Chest X-ray:
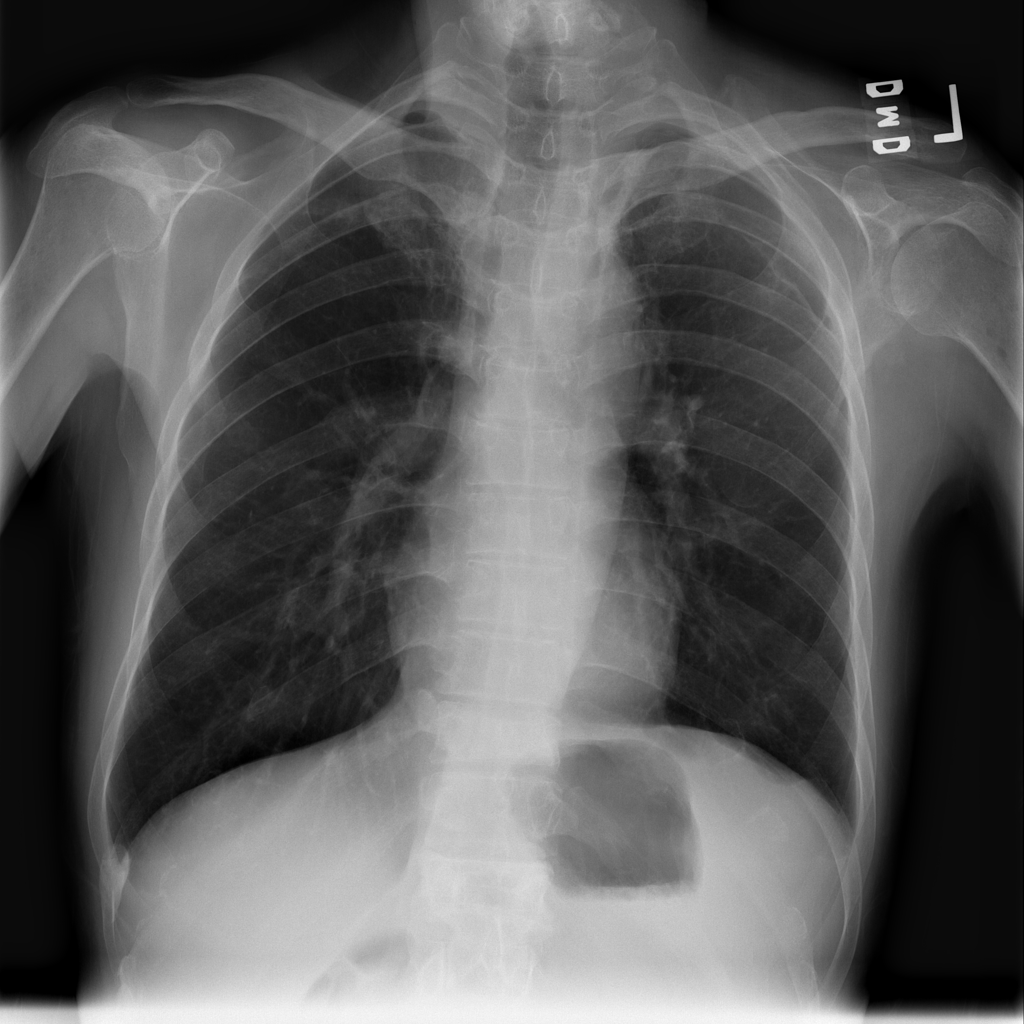
Findings: Fracture, Pneumothorax
No abnormal finding: no